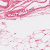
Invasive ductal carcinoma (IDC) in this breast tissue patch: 0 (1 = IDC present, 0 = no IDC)